Field crop: maize
Growth stage: 2
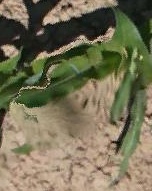
Species: maize